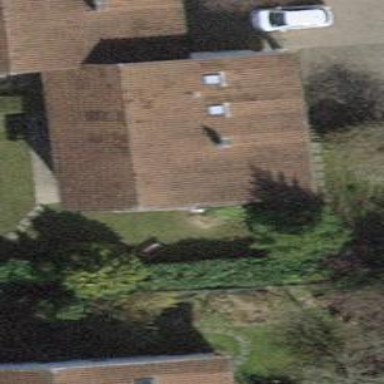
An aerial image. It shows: Semidetached house.